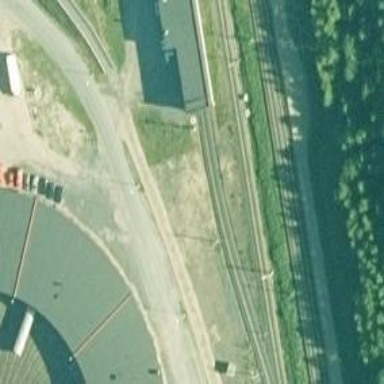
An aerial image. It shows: Rail yard with electrified contact lines for the trains.